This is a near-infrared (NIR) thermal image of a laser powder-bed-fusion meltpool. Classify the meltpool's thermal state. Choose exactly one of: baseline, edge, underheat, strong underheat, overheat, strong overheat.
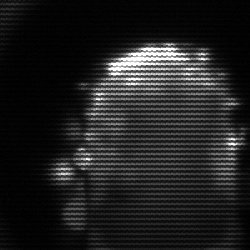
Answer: baseline